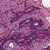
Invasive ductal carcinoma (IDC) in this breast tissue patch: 1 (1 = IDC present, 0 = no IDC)